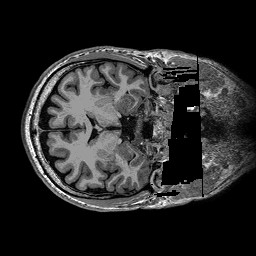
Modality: T1w
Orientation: axial
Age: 38
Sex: male